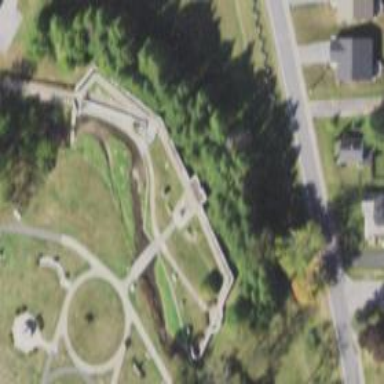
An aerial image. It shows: Historical site featuring war memorial.